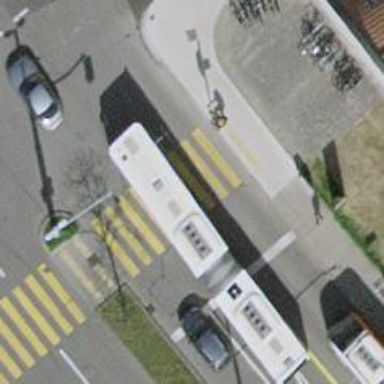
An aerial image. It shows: Crossing with traffic signals.